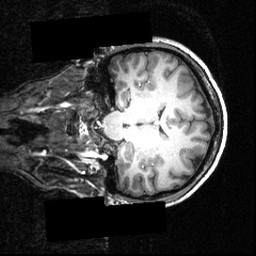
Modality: T1w
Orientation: coronal
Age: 22
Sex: female
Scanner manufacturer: siemens
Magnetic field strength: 3.951 T
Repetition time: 1.5 s
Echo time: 0.00335 s